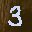
Label: 3